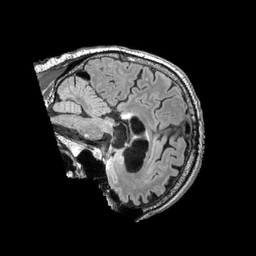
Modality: FLAIR
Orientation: sagittal
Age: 67
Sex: male
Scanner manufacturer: siemens
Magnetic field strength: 3 T
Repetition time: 5 s
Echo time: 0.387 s